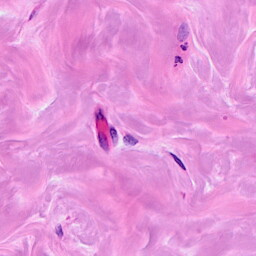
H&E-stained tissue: Breast